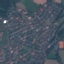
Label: Residential